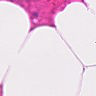
Metastatic tissue present: no